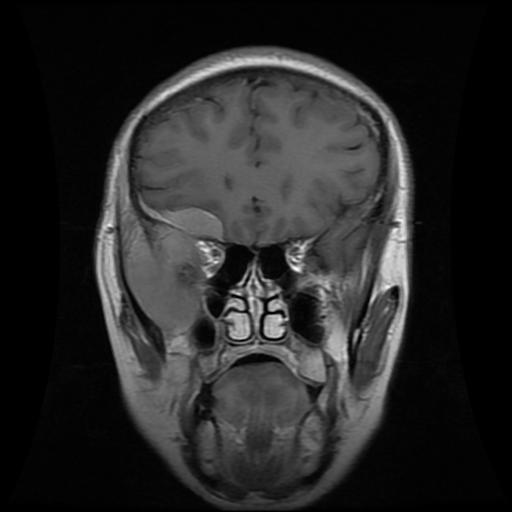
Label: meningioma